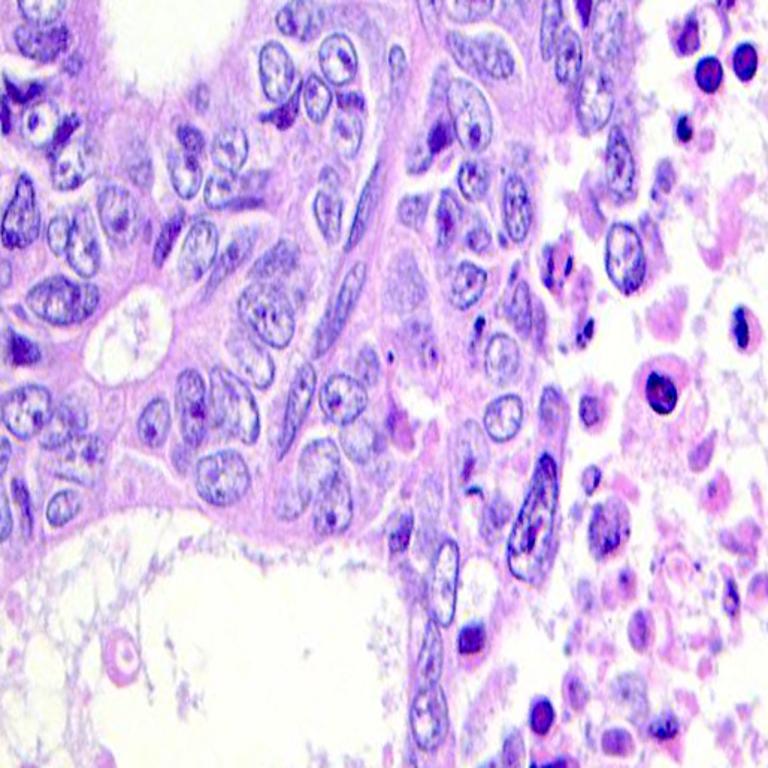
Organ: colon
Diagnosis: adenocarcinomas